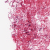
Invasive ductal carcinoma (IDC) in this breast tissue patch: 0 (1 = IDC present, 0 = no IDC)